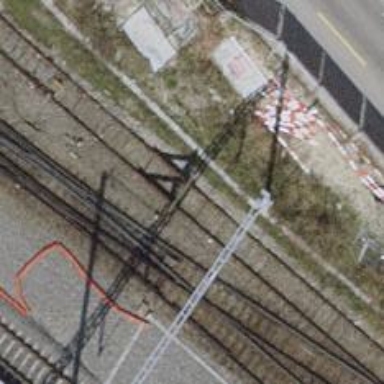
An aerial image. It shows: Railway buffer stop.